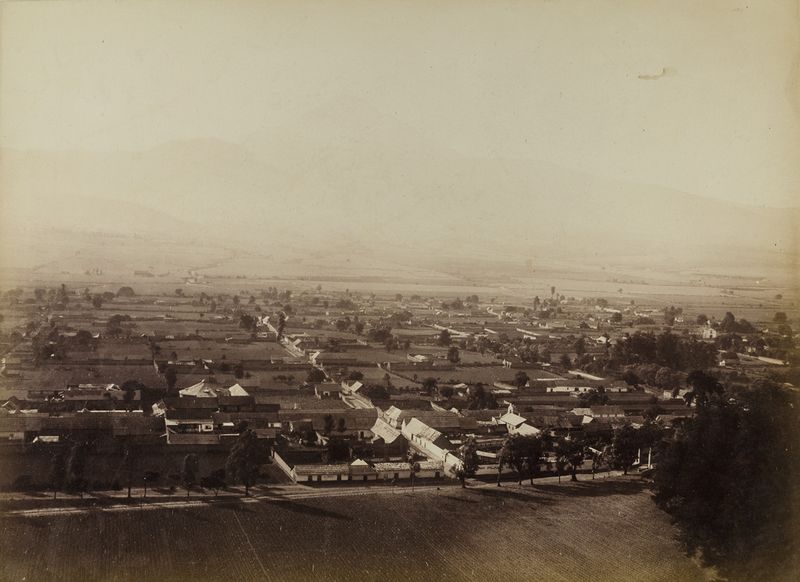
Titel: Popocatepetl
Künstler: William Henry Jackson
Standort: Hamburg
Institution: Museum für Kunst und Gewerbe Hamburg
Schlagwörter: baum, landschaft, stadt, strauch, ort, berge, gebirge, dorf, foto, fotografie, photographie, stadtansicht, photo, karton, anlagen, albumin, landschaftsdarstellung, lichtbild, reisefotografie, vulkanismus, alte stadtansicht, bäume, sträucher, alte ansicht, schwarzweißpositivverfahren, silbersalzverfahren, schwarzweißfotografie, reisephotographie, albuminpapier, popocatépetl